Question: I am very new to many to many relationships in Core Data and to learn it i've created a example many to many relationship as shown in the diagram below.
The code below shows how the data is populated and retrieved. I would be very thankful if someone could tell me whether this is the correct way of implementing a many to many relationship.

'''
// First Course object
Course *first = (Course *) [NSEntityDescription
insertNewObjectForEntityForName:@"Course"
inManagedObjectContext:[self managedObjectContext]];
first.title = @"Core Data for iOS and OS X";
first.releaseDate = [dateFormatter dateFromString:@"16 Oct 2012"];
// Second Course object
Course *second = (Course *) [NSEntityDescription
insertNewObjectForEntityForName:@"Course"
inManagedObjectContext:[self managedObjectContext]];
second.title = @"C/C++ Essential Training";
second.releaseDate = [dateFormatter dateFromString:@"26 Jun 2012"];
// Third Course object
Course *third = (Course *) [NSEntityDescription
insertNewObjectForEntityForName:@"Course"
inManagedObjectContext:[self managedObjectContext]];
third.title = @"Java Essential Training";
third.releaseDate = [dateFormatter dateFromString:@"14 December 2011"];
// Fourth Course object
Course *fourth = (Course *) [NSEntityDescription
insertNewObjectForEntityForName:@"Course"
inManagedObjectContext:[self managedObjectContext]];
fourth.title = @"iOS SDK: Building Apps with MapKit and Core Location";
fourth.releaseDate = [dateFormatter dateFromString:@"3 August 2012"];
// Fifth Course object
Course *fifth = (Course *) [NSEntityDescription
insertNewObjectForEntityForName:@"Course"
inManagedObjectContext:[self managedObjectContext]];
fifth.title = @"Cocoa Essential Training";
fifth.releaseDate = [dateFormatter dateFromString:@"1 August 2012"];
// First Lecturer object
Lecturer *author = (Lecturer *) [NSEntityDescription
insertNewObjectForEntityForName:@"Lecturer"
inManagedObjectContext:[self managedObjectContext]];
author.name = @"Smith";
[author addCoursesObject:first];
[author addCoursesObject:second];
[author addCoursesObject:third];
// Second Lecturer object
Lecturer *author2 = (Lecturer *) [NSEntityDescription
insertNewObjectForEntityForName:@"Lecturer"
inManagedObjectContext:[self managedObjectContext]];
author2.name = @"John";
[author2 addCoursesObject:first];
[author2 addCoursesObject:third];
[author2 addCoursesObject:fourth];
[author2 addCoursesObject:fifth];
'''
This is how i fetch all the courses that a particular lecturer teaches.
'''
NSPredicate *predicate = [NSPredicate predicateWithFormat:@"SUBQUERY(lecturers, $c, $c.name == 'John').@count > 0"];
[fetchRequest setPredicate:predicate];
NSError *error = nil;
NSArray *fetchedObjects = [[self managedObjectContext] executeFetchRequest:fetchRequest error:&error];
if (fetchedObjects == nil)
{
NSLog(@"Problem! %@",error);
}
NSLog(@"fetch object count %d", [fetchedObjects count]);
for (Course *c in fetchedObjects)
{
NSLog(@" %@", c.title);
}
'''
Thanks in advance.
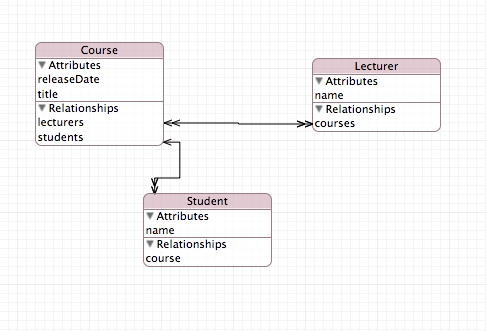
Answer: Your code looks correct, but the predicate
'''
[NSPredicate predicateWithFormat:@"SUBQUERY(lecturers, $c, $c.name == 'John').@count > 0"]
'''
is too complicated. You don't need a SUBQUERY here. To fetch all courses
that are related to a lecturer with a given name, you can use
'''
[NSPredicate predicateWithFormat:@"ANY lectures.name == 'John'"]
'''
or better
'''
[NSPredicate predicateWithFormat:@"ANY lectures.name == %@", @"John"]
'''
because this works even if the name contains any special characters
such as quotation marks.
---
To your question if you need an intermediate table or not:
- - One reason to use an intermediate table'''
Course <-->>CourseLecturer<<-> Lecturer
'''
is that you can keep the courses of a lecturer (and the lecturers of a course) in a specified order by adding a sort key to the middle entity.-